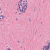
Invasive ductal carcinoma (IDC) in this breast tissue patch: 0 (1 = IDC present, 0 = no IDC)